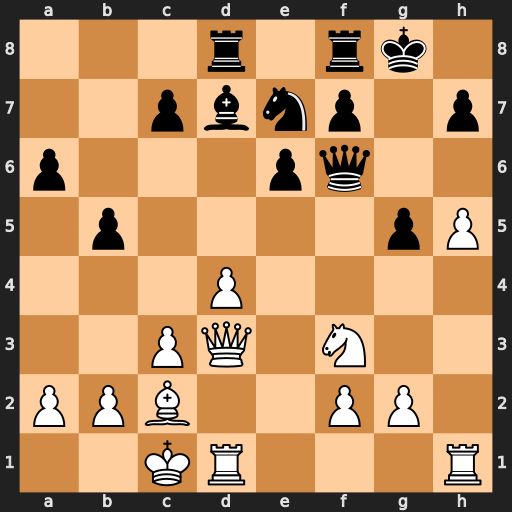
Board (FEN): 3r1rk1/2pbnp1p/p3pq2/1p4pP/3P4/2PQ1N2/PPB2PP1/2KR3R
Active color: w
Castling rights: -
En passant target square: -
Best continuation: Qxh7#